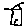
Label: house